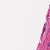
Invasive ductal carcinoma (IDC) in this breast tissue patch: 0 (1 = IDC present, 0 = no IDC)